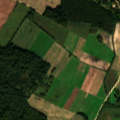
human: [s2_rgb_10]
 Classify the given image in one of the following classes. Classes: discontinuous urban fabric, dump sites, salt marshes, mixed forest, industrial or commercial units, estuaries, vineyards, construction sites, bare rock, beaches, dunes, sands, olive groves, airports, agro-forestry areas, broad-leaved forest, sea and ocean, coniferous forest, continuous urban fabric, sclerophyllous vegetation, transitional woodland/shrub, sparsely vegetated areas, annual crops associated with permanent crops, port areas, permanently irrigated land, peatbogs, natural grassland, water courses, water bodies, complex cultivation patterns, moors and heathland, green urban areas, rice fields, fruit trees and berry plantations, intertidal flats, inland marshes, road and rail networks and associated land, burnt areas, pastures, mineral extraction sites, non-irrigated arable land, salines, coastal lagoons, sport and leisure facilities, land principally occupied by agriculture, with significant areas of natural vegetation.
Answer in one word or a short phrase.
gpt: non-irrigated arable land, complex cultivation patterns, broad-leaved forest, mixed forest